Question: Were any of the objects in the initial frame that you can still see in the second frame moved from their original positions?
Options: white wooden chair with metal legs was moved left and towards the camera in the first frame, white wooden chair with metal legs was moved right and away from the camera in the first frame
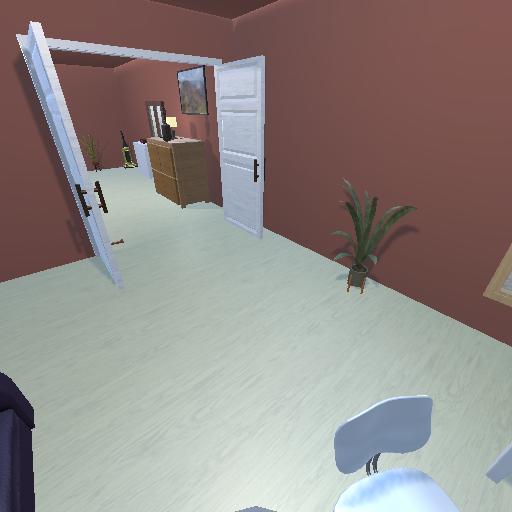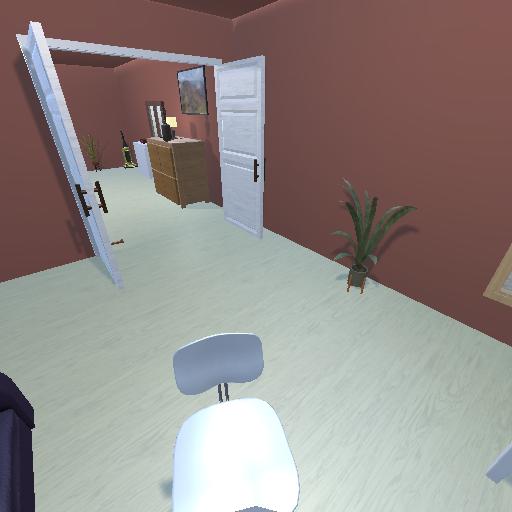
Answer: white wooden chair with metal legs was moved left and towards the camera in the first frame